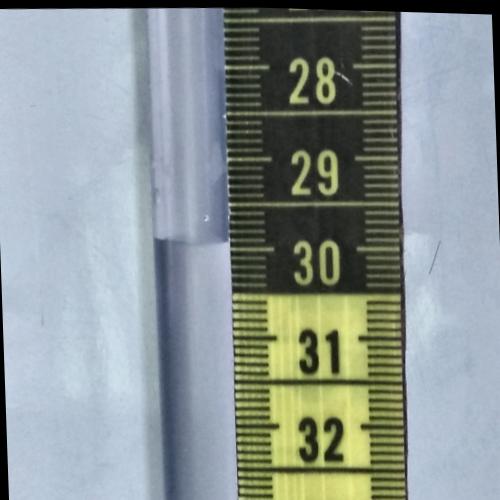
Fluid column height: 29.9 cm